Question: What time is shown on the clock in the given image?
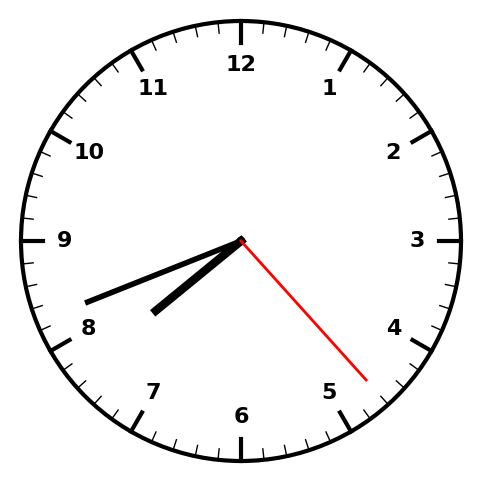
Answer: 07:41:23